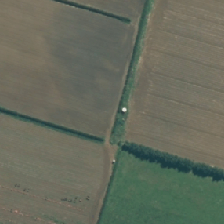
Land cover: shortrotation_cropland